Interaction volume radius: 10 \u00c5
Interaction volume height: 20 \u00c5
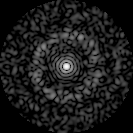
Disorder parameter: 0.8544